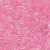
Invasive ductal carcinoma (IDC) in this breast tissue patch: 0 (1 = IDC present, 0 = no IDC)